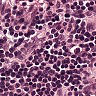
Metastatic tissue present: no